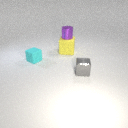
small gray metal cube to the right of small cyan rubber cube